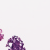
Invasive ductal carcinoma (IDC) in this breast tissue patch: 0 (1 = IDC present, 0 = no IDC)